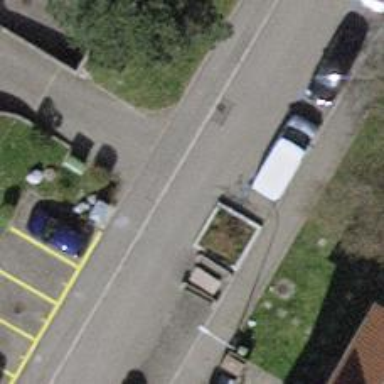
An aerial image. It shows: Asphalt road in living street.